Question: This is my error:

This is my function in Module A:
'''
func current_street(){
var l = theCoreLocationController?.ltuple //lat,long
let g = GeocodeObject(lat: l.lat, long: l.long, userstate: USER_STATE)
}
'''
This is 'CoreLocationController' class in Module B:
'''
public class CoreLocationController : NSObject, CLLocationManagerDelegate {
public var ltuple: (lat:Double, long:Double)?;
...
'''
And this is the declaration for 'theCoreLocationController' in Module C:
'''
var theCoreLocationController: CoreLocationController?
'''
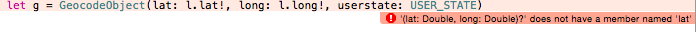
Answer: You need to exercise care on optionals. Your 'ltuple' returns an optional and your 'theCoreLocationController' is also an optional.
Use:
'''
func current_street(){
let l = theCoreLocationController?.ltuple {
let g = GeocodeObject(lat: l.lat, long: l.long, userstate: USER_STATE)
// ...
}
}
'''
'l' will be bound to a tuple if and only if 'theCoreLocationController' is not 'nil' and if 'ltuple' is not 'nil'.